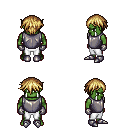
a pixel art fantasy rpg character, male body template, orc, green skin, steel chest armor, white pants, blonde short bangs hairstyle, metal gloves, metal boots, four views (front, back, left, right), 2x2 character sprite sheet, small pixel art, hard edges, no anti-aliasing